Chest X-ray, AP view. Patient: 90 years old, sex F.
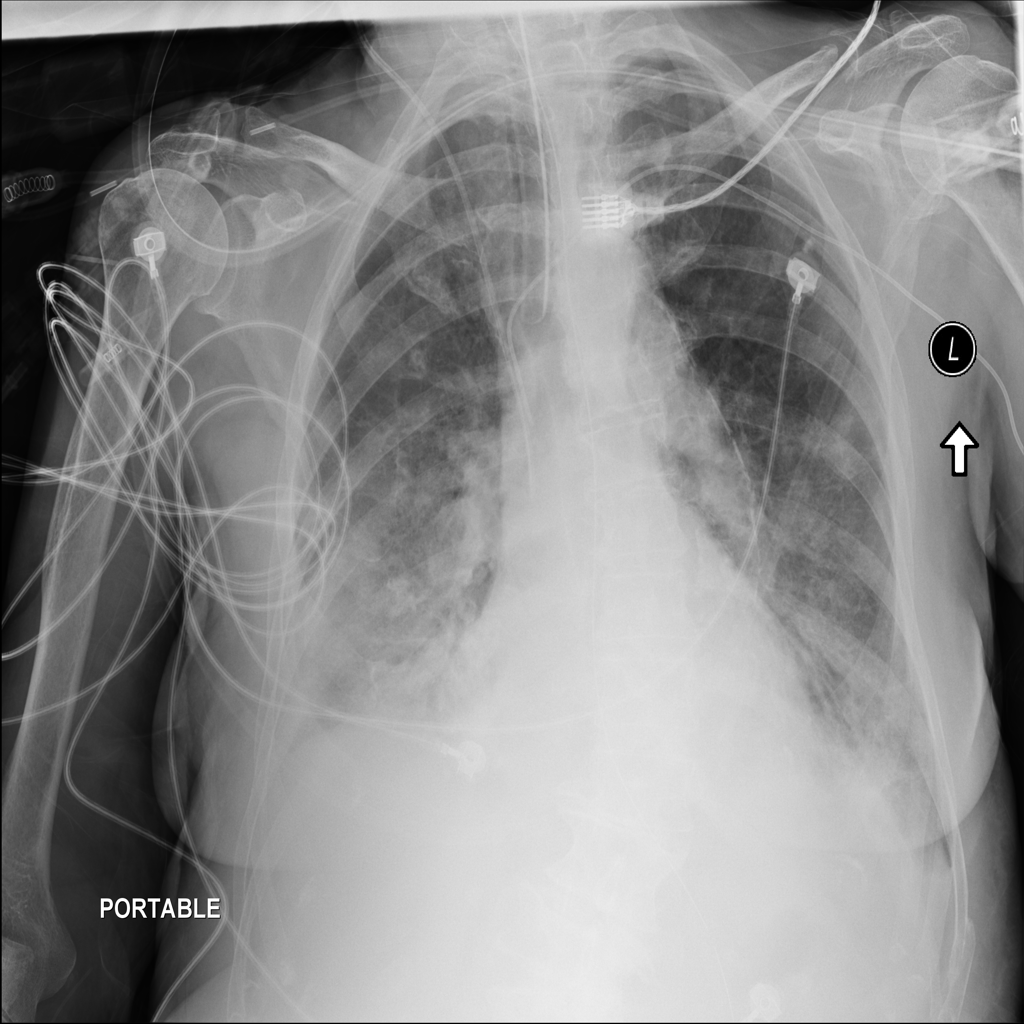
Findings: Effusion